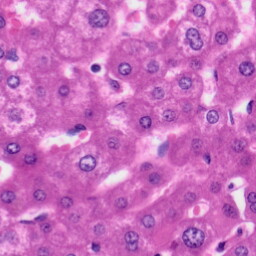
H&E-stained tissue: Liver